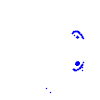
Particle: electron